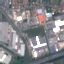
Land use / land cover: Industrial